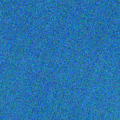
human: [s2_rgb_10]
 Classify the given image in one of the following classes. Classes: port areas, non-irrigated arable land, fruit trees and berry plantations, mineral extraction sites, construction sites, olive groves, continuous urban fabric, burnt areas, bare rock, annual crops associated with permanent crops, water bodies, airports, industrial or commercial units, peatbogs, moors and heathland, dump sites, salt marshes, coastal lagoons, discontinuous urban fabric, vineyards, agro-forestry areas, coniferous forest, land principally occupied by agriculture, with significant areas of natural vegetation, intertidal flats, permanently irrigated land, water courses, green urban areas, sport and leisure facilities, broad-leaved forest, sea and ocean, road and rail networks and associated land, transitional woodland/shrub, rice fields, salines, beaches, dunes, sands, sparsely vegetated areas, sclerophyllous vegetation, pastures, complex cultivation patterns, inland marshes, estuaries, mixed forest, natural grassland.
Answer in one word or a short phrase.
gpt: sea and ocean